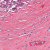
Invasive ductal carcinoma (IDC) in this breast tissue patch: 1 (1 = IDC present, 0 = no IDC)